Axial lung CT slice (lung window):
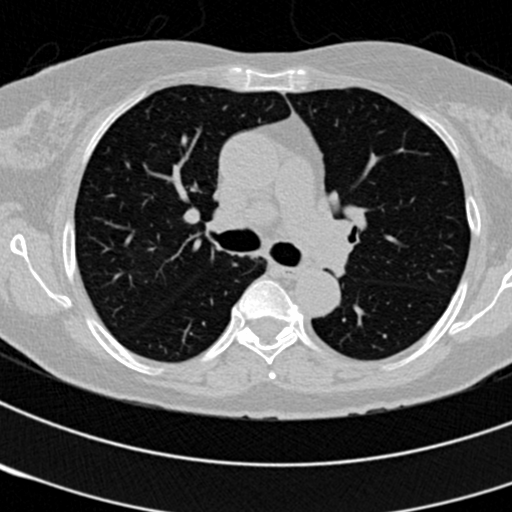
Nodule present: no